Question: I created an application (ASP.net MVC 4) for a client.
This application uses Entity Framework to query the DB (SQL Server 2012).
The client asked me to create a new report for the application.
This Report will display all products from their database and show how many were sold (TotalOut) and how many were bought and put in stock (TotalIn).
Because this report needs to calculate the values I chose to create a .
To create this function I made use of 3 tables.
- - -
So I created my function and added it to my EF DB context model (edmx).
Using LINQ I add extra queries to this function.
ex. The user is able to query only the products of a specific manufacturer.
The Product Table contains almost . I added paging so the user can only see 15 records at once. But the .
By default I Order the products by their Id. The Id is the primary key and is of type String. This is the productCode an is always in the following .
When I Order By the Id (ASC or DESC) the query takes 13 seconds to execute. But when I change the Order By to any other column (ex. Name) the query takes less than a second to execute.
I already checked my LINQ to EF code to make sure everything is queried on DB level.
These are the two SQL queries generated when using Skip() and Take(). When excuting this directly on the DB i get the same result.
When
'''
SELECT TOP (15)
[Project1].[C1] AS [C1],
[Project1].[Id] AS [Id],
[Project1].[Name] AS [Name],
[Project1].[SellingPrice] AS [SellingPrice],
[Project1].[TotalIn] AS [TotalIn],
[Project1].[TotalOut] AS [TotalOut]
FROM ( SELECT [Project1].[Id] AS [Id], [Project1].[Name] AS [Name], [Project1].[SellingPrice] AS [SellingPrice], [Project1].[TotalIn] AS [TotalIn], [Project1].[TotalOut] AS [TotalOut], [Project1].[C1] AS [C1], row_number() OVER (ORDER BY [Project1].[Id] ASC) AS [row_number]
FROM ( SELECT
[Extent1].[Id] AS [Id],
[Extent1].[Name] AS [Name],
[Extent1].[SellingPrice] AS [SellingPrice],
[Extent1].[TotalIn] AS [TotalIn],
[Extent1].[TotalOut] AS [TotalOut],
1 AS [C1]
FROM <URL> AS [Extent1]
) AS [Project1]
) AS [Project1]
WHERE [Project1].[row_number] > 14200
ORDER BY [Project1].[Id] ASC
'''
When
'''
SELECT TOP (15)
[Project1].[C1] AS [C1],
[Project1].[Id] AS [Id],
[Project1].[Name] AS [Name],
[Project1].[SellingPrice] AS [SellingPrice],
[Project1].[TotalIn] AS [TotalIn],
[Project1].[TotalOut] AS [TotalOut]
FROM ( SELECT [Project1].[Id] AS [Id], [Project1].[Name] AS [Name], [Project1].[SellingPrice] AS [SellingPrice], [Project1].[TotalIn] AS [TotalIn], [Project1].[TotalOut] AS [TotalOut], [Project1].[C1] AS [C1], row_number() OVER (ORDER BY [Project1].[Name] ASC) AS [row_number]
FROM ( SELECT
[Extent1].[Id] AS [Id],
[Extent1].[Name] AS [Name],
[Extent1].[SellingPrice] AS [SellingPrice],
[Extent1].[TotalIn] AS [TotalIn],
[Extent1].[TotalOut] AS [TotalOut],
1 AS [C1]
FROM <URL> AS [Extent1]
) AS [Project1]
) AS [Project1]
WHERE [Project1].[row_number] > 14200
ORDER BY [Project1].[Name] ASC
'''
Can anybody think of some reason why the first query is so much slower?
---
This is the function I created
'''
CREATE FUNCTION GetProductStatistics
(
@StartDate DateTime = null,
@EndDate DateTime = null
)
RETURNS TABLE
AS
RETURN
(
SELECT
p.Id,
p.Name,
p.ExternalId,
p.Manufacturer,
p.SellingPrice,
SUM(CASE WHEN h.Increase = 1 AND h.Type IN ('Create', 'Refill') AND (@StartDate IS NULL OR @EndDate IS NULL OR (h.UpdatedOn BETWEEN @StartDate AND @EndDate)) THEN h.Amount ELSE 0 END) * p.SellingPrice AS TotalIn,
SUM(CASE WHEN h.Increase = 0 AND h.Type IN ('Used') AND (@StartDate IS NULL OR @EndDate IS NULL OR (h.UpdatedOn BETWEEN @StartDate AND @EndDate)) THEN h.Amount ELSE 0 END) * p.SellingPrice AS TotalOut
FROM
dbo.Products AS p
LEFT OUTER JOIN dbo.Storage AS s ON p.Id = s.ProductId
LEFT OUTER JOIN dbo.StorageHistory AS h ON s.Id = h.StorageId
WHERE p.IsArchived = 0
GROUP BY
p.Id,
p.Name,
p.ExternalId,
p.Manufacturer,
p.SellingPrice
)
GO
'''
---
Here is a picture of the 2 execution plans next to each other.
@Yosi they are totally different...
<URL>
When I change the Order By on the 8th line of the query generated by LINQ To EF, the query runs in less than 1 second.
'''
FROM ( SELECT [Project1].[Id] AS [Id], [Project1].[Name] AS [Name], [Project1].[SellingPrice] AS [SellingPrice], [Project1].[TotalIn] AS [TotalIn], [Project1].[TotalOut] AS [TotalOut], [Project1].[C1] AS [C1], row_number() OVER (ORDER BY [Project1].[Id] ASC) AS [row_number]
'''
TO
'''
FROM ( SELECT [Project1].[Id] AS [Id], [Project1].[Name] AS [Name], [Project1].[SellingPrice] AS [SellingPrice], [Project1].[TotalIn] AS [TotalIn], [Project1].[TotalOut] AS [TotalOut], [Project1].[C1] AS [C1], row_number() OVER (ORDER BY [Project1].[NAME] ASC) AS [row_number]
'''
---
@GertArnold here is a screenshot of the general setting of the Index (Product Id).
On all my tables I only have the default clustered primary key index...

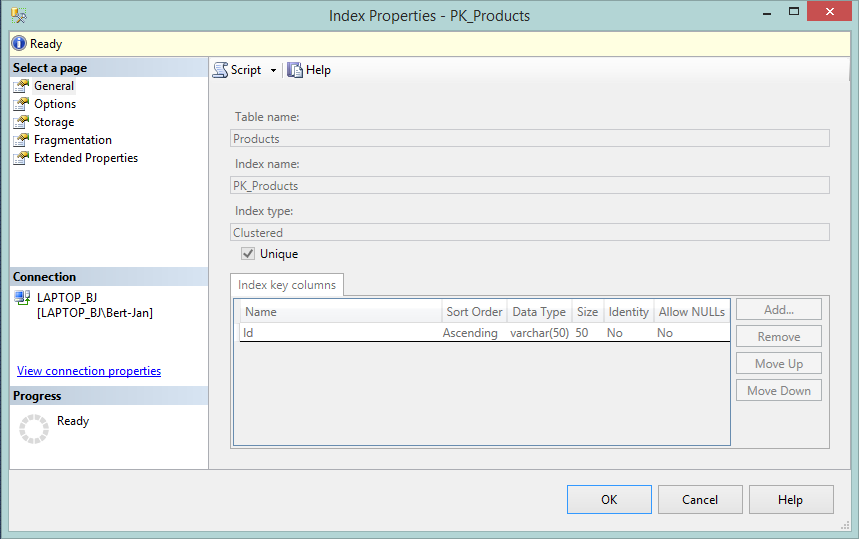
Answer: A colleague of me found the solution.
Because the function returns a new table and not the original product table, there is no index defined. He told me to insert the results first in a table variable where the Id is defined as primary key (indexed).
The Id is a varchar in a specific pattern and therefore not easy to sort on because it isn't really distinctive.
So I changed my custom function to the following:
'''
CREATE FUNCTION [dbo].[GetProductStatistics]
(
@StartDate DateTime = null,
@EndDate DateTime = null
)
RETURNS @temTable TABLE (
Id VARCHAR(50) NOT NULL,
Name VARCHAR(50) NOT NULL,
ExternalId VARCHAR(50) NOT NULL,
Manufacturer VARCHAR(50) NOT NULL,
SellingPrice numeric(18, 2) NOT NULL,
TotalIn numeric(18, 2) NOT NULL,
TotalOut numeric(18, 2) NOT NULL,
PRIMARY KEY (Id)
)
AS
BEGIN
INSERT INTO @temTable
SELECT
p.Id,
p.Name,
p.ExternalId,
p.Manufacturer,
p.SellingPrice,
SUM(CASE WHEN h.Increase = 1 AND h.Type IN ('Create', 'Refill') AND (@StartDate IS NULL OR @EndDate IS NULL OR (h.UpdatedOn BETWEEN @StartDate AND @EndDate)) THEN h.Amount ELSE 0 END) * p.SellingPrice AS TotalIn,
SUM(CASE WHEN h.Increase = 0 AND h.Type IN ('Used') AND (@StartDate IS NULL OR @EndDate IS NULL OR (h.UpdatedOn BETWEEN @StartDate AND @EndDate)) THEN h.Amount ELSE 0 END) * p.SellingPrice AS TotalOut
FROM
dbo.Products AS p
LEFT OUTER JOIN dbo.Storage AS s ON p.Id = s.ProductId
LEFT OUTER JOIN dbo.StorageHistory AS h ON s.Id = h.StorageId
WHERE p.IsArchived = 0
GROUP BY
p.Id,
p.Name,
p.ExternalId,
p.Manufacturer,
p.SellingPrice;
Return;
END
'''
I must say I was really surprised with the results. The query executes in less than a second, no matter what I sort on.